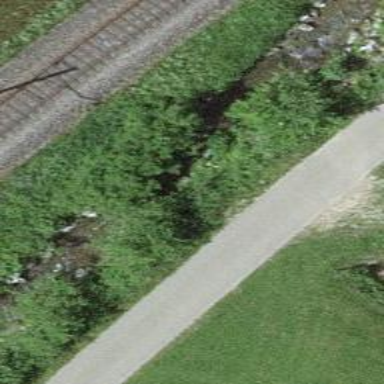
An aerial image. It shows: Culvert underpass for canal.